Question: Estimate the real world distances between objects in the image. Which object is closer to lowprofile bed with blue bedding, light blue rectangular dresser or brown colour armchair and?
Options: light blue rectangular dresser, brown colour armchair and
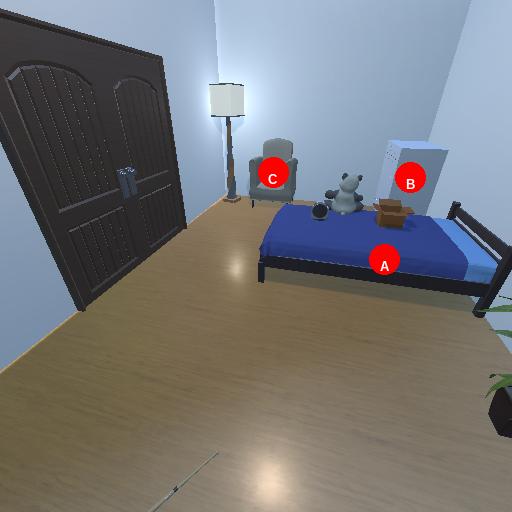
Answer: light blue rectangular dresser